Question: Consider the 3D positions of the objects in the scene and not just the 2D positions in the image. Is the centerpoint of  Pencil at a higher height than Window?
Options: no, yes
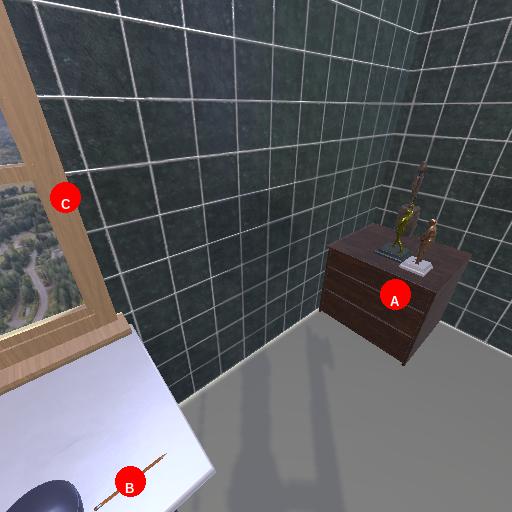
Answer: no